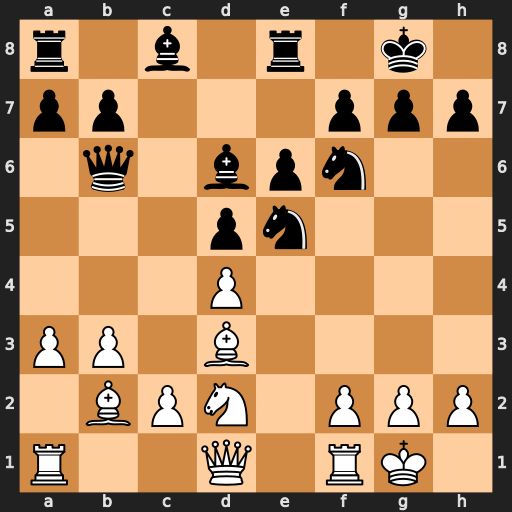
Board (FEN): r1b1r1k1/pp3ppp/1q1bpn2/3pn3/3P4/PP1B4/1BPN1PPP/R2Q1RK1
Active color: w
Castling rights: -
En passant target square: -
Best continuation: dxe5 Bxe5 Bxe5